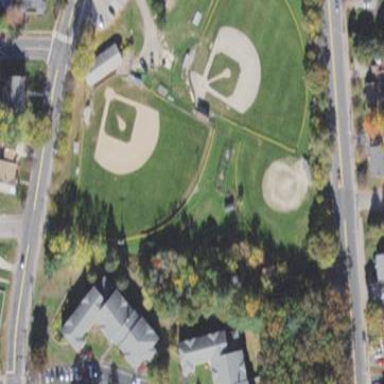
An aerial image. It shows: Baseball pitch for leisure land.